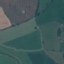
Label: Pasture